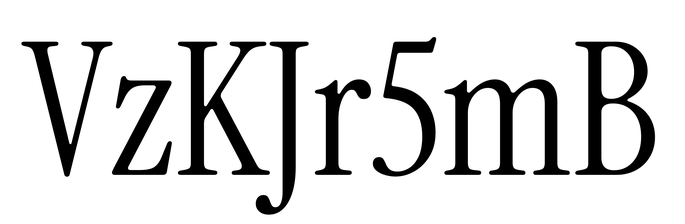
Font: InstrumentSerif-Regular